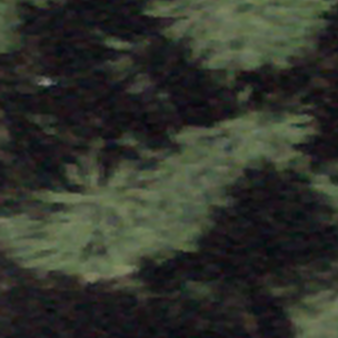
Label: other